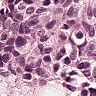
Metastatic tissue present: yes